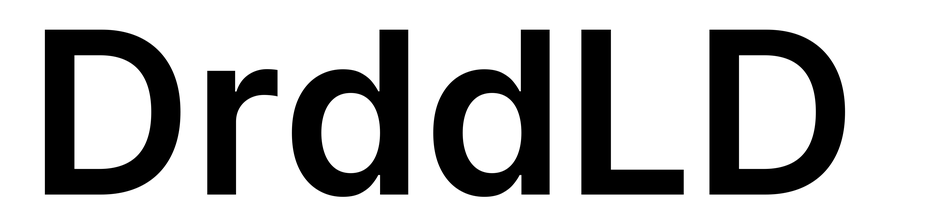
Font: Inter_SemiBold